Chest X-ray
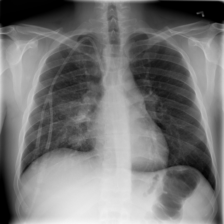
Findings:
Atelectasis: negative
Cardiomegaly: negative
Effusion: negative
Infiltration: positive
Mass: negative
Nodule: positive
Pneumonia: negative
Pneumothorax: negative
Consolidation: negative
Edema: negative
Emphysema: negative
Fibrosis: negative
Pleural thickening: negative
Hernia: negative